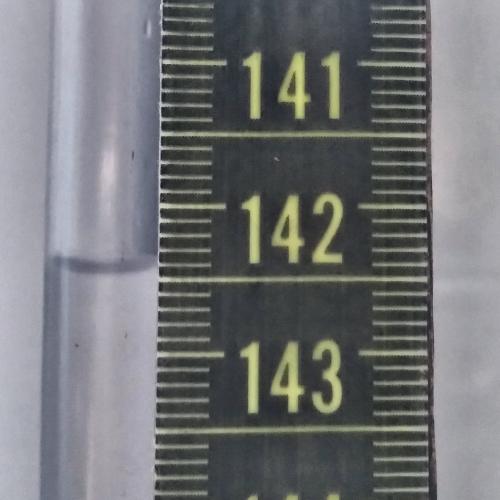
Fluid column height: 142.4 cm